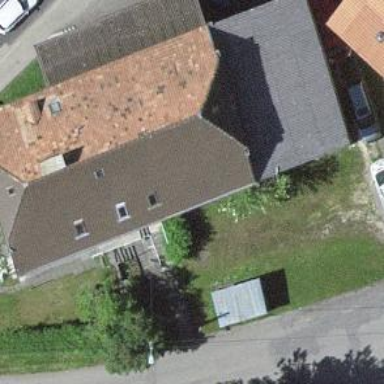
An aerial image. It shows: Farm building.